Interaction volume radius: 5 \u00c5
Interaction volume height: 10 \u00c5
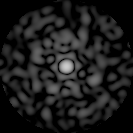
Disorder parameter: 0.8545